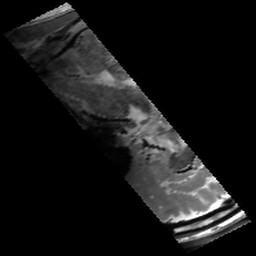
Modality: T2w
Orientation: sagittal
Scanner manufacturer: siemens
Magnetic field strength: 6.98 T
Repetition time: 5.65 s
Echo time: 0.044 s